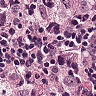
Metastatic tissue present: yes